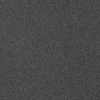
Atmospheric dust classification: dusty